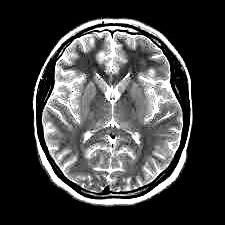
Label: notumor